Question: I'm using the following R code to generate Histograms of the attributes of a data frame. The heading of the histogram is Histogram of df[[i]] in the file, while R Studio displays the correct "Histogram of x" or "Histogram of y". What am I doing wrong?
'''
df <- data.frame(x=runif(20), y=runif(20))
analyzedata <- function(df){
for(i in names(df)){
fit <- hist(df[[i]],main=paste("Histogram of" , i))
png(filename=paste("/home/jabro/histogram_",i,".png"))
plot(fit)
dev.off()
}
}
'''

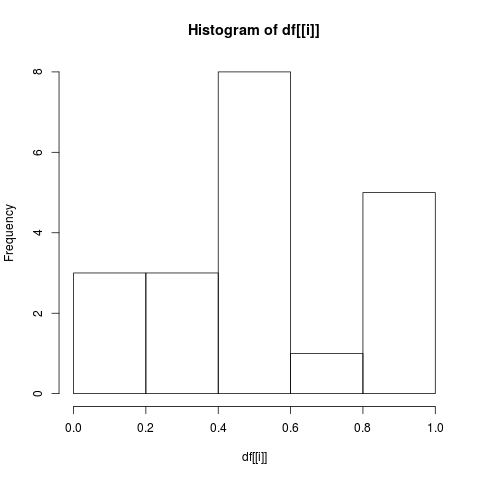
Answer: This hist function does two things. It calculate the histogram data and also plots the data. When you assign the return value, ie 'fit<-hist()', you are only capturing the histogram data and not the plot settings. Any custom properties that you passed along for plotting are not preserved in that object.
If you just wanted to set the variable name, you could do
'''
analyzedata <- function(df){
for(i in names(df)){
fit <- hist(df[[i]],main=paste("Histogram of" , i))
fit$xname < - i
png(filename=paste("/home/jabro/histogram_",i,".png"))
plot(fit)
dev.off()
}
}
'''
or if you wanted complete control over the title, you can repeat the 'main=' in the plot.
'''
analyzedata <- function(df){
for(i in names(df)){
fit <- hist(df[[i]],main=paste("Histogram of" , i))
png(filename=paste("/home/jabro/histogram_",i,".png"))
plot(fit,main=paste("Histogram of" , i))
dev.off()
}
}
'''